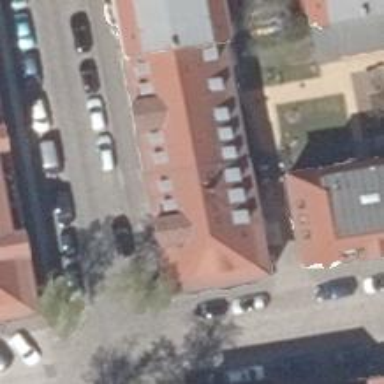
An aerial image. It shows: Library.